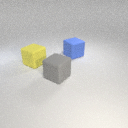
large blue rubber cube to the right of large gray rubber cube